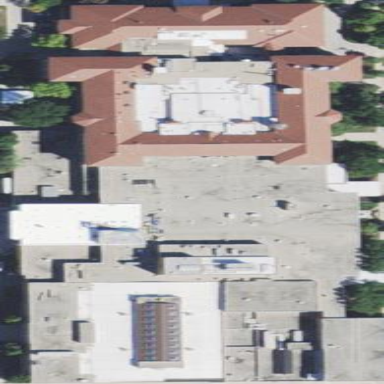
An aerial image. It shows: School building.